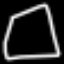
Label: square